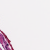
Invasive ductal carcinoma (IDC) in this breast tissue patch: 0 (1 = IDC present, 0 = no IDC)